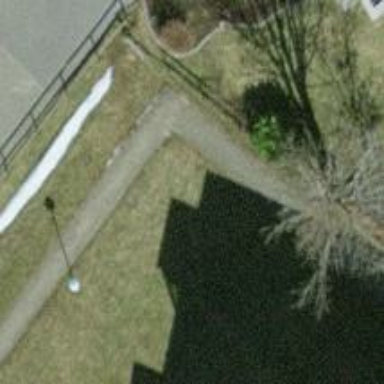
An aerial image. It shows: Paved footway.